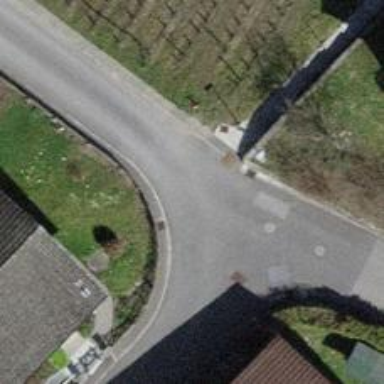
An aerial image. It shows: Unpaved road in residential area.